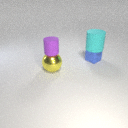
large yellow metal sphere below small purple rubber cylinder